Question: I am trying to use the System.Web.UI.DataVisualization.Charting namespace to generate a pie chart and I got it to do mostly what I want. The Theme I'm using has the following code:
'''
public static class ChartThemes
{
public const string Blue =
@"<Chart ForeColor=""#ffffff"" BackColor=""#0000ff"" BackGradientStyle=""TopBottom"" BackSecondaryColor=""White"" BorderColor=""26, 59, 105"" BorderlineDashStyle=""Solid"" BorderWidth=""2"" Palette=""none"" PaletteCustomColors=""#0000FF; #0055ff; #5599ff;"">
<Titles>
<Title ForeColor=""#ffffff"" Name=""main"" Font=""Arial Black, 16pt, style=Bold"" />
</Titles>
<ChartAreas>
<ChartArea Name=""Default"" _Template_=""All"" BackColor=""64, 165, 191, 228"" BackGradientStyle=""TopBottom"" BackSecondaryColor=""White"" BorderColor=""64, 64, 64, 64"" BorderDashStyle=""Solid"" ShadowColor=""Transparent"">
<AxisY LineColor=""64, 64, 64, 64"" TitleForeColor=""#ffffff"" TitleFont=""Arial Black, 8pt"">
<MajorGrid Interval=""Auto"" LineColor=""#00ff00"" />
<LabelStyle Font=""Trebuchet MS, 16pt, style=Bold"" ForeColor=""#ffffff"" />
</AxisY>
<AxisX TitleForeColor=""#ffffff"" TitleFont=""Arial Black, 8pt"">
<LabelStyle ForeColor=""#ffffff"" />
<MajorGrid Interval=""Auto"" LineColor=""#ff0000"" />
</AxisX>
<AxisX2>
<LabelStyle ForeColor=""#ffffff"" />
</AxisX2>
<AxisY2>
<LabelStyle ForeColor=""#ffffff"" />
</AxisY2>
</ChartArea>
</ChartAreas>
<Legends>
<Legend _Template_=""All"" BackColor=""Transparent"" Font=""Trebuchet MS, 8.25pt, style=Bold"" IsTextAutoFit=""False"" ForeColor=""#ffffff""/>
</Legends>
<BorderSkin SkinStyle=""Emboss"" />
</Chart>";
}
'''
Then I'm generating my pie chart like this:
'''
public ActionResult PieChart()
{
var chart2 = new Chart(width: 600, height: 600, theme: Helpers.ChartThemes.Blue).AddTitle("Pie Chart","main")
.AddSeries("Default", chartType: "Pie", xValue: new[] { "Pizza", "Hamburgers", "Hot Dogs" }, yValues: new[] { 20, 20, 60 })
.AddLegend()
.GetBytes("png");
return File(chart2, "image/png");
}
'''
I then get a chart that looks like:

The problem is that I don't want the labels that appear on the pie segments themselves to be black, I want them to be white. However, I cannot find much documentation on how to do it in XML or any other way.
So my question is how to do I use the XML to change the color of the labels on the segments of the pie itself (the ones that appear black in the picture)?
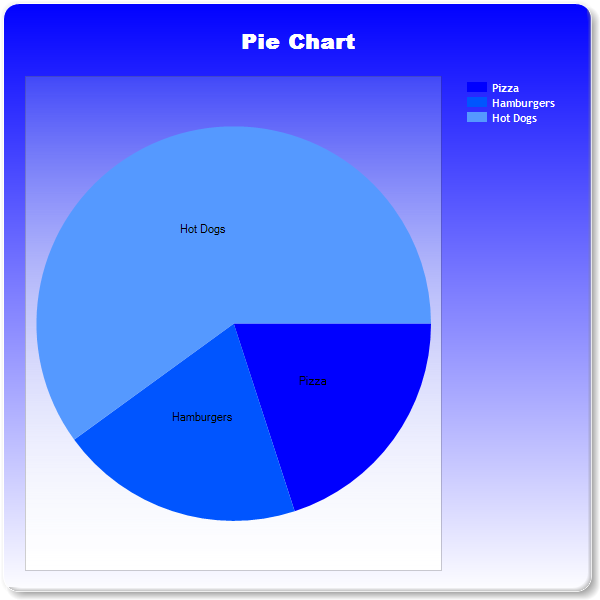
Answer: Alright, I figured it out. What I had to do was add a series to the XML. To do this I had to know the name of the series and I know that because when I called the 'AddSeries' method on 'chart2' the first parameter is its name and therefore my series name is 'Default'.
So the next step I took was to add a series open tag and a series end tag before 'ChartAreas'. In between teh series tag I added another series tag that had the 'Name' and 'LabelForeColor' properties like so:
'''
<Series Name=""Default"" LabelForeColor=""#ffffff"" />
'''
If you wanted to add more properties you could by <URL>
So the end XML looked like:
'''
@"<Chart ForeColor=""#ffffff"" BackColor=""#0000ff"" BackGradientStyle=""TopBottom"" BackSecondaryColor=""White"" BorderColor=""26, 59, 105"" BorderlineDashStyle=""Solid"" BorderWidth=""2"" Palette=""none"" PaletteCustomColors=""#0000FF; #0055ff; #5599ff;"">
<Titles>
<Title ForeColor=""#ffffff"" Name=""main"" Font=""Arial Black, 16pt, style=Bold"" />
</Titles>
<Series>
<Series Name=""Default"" LabelForeColor=""#ffffff"" />
</Series>
<ChartAreas>
//... and so on and so forth
'''
This was the resulting image:

I figured this out with help from <URL>. I noticed that they were changing the series color so I figured something similar in the XML would do the trick.